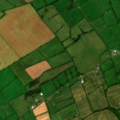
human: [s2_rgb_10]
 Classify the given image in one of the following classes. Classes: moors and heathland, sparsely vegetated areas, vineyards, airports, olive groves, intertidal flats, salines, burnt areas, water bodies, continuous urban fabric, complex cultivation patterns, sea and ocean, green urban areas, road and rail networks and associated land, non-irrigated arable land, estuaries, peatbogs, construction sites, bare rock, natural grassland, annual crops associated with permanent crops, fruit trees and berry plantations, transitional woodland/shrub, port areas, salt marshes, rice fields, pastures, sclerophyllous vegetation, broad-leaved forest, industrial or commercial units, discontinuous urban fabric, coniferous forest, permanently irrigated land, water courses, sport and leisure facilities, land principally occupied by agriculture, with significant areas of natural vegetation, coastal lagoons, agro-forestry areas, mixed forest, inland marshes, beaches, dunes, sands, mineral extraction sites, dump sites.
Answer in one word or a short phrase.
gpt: non-irrigated arable land, pastures